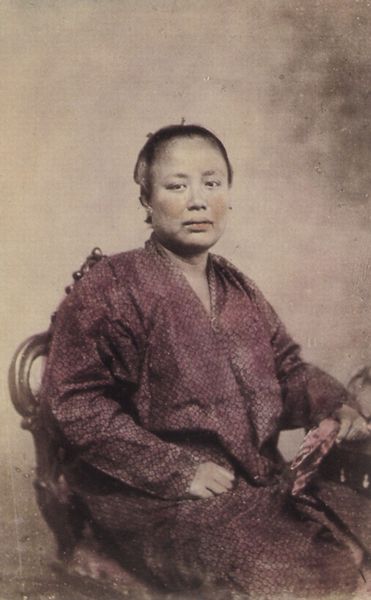
Titel: Atelieraufnahme
Künstler: John Thomson
Standort: New York
Institution: Sammlung Janet Lehr Gallery
Schlagwörter: hand, kopf, weiß, sitzen, ausschnitt, bunt, finger, frau, frisur, hintergrund, kleid, mund, nase, schwarz, stirn, stuhl, tisch, blick, rot, tuch, fächer, mode, alt, augen, gesicht, samt, trauer, bildnis, portrait, rückenlehne, haare, sitzend, stoff, lippen, rosa, rouge, seide, traurig, japan, wangen, lehne, backen, kette, violett, chair, hands, red, white, arm, armchair, black, dress, face, female, formal, hair, lady, modern, nose, old, robe, seated, sit, sitting, woman, ernst, gown, japanese, picture, pink, chinesin, foto, fotografie, stolz, orient, asien, geisha, koloriert, photo, china, sad, napkin, man, girl, head, costume, eyes, autumn, light, black and white, fotographie, purple, chin, mouth, scarf, rope, person, human, royal, stäbchen, cheeks, clothes, neck, haarnadel, colored, tinted, ears, studio, eye, cloth, earrings, fingers, handkerchief, lips, chinese, asian, kimono, cheek, eyebrows, frontal, fernost, mantekl, asiatin, forehead, shirt, kid, oriental, poor, angry, photograph, stomach, indianerin, sepia, serious, vietnam, outfit, ugly, fan, fat, eyelashes, 19th century, brows, nails, 3/4, sienna, rips, korea, mad, frau#rot, middle-aged, roya, handscarf, colorized, southasian, hair piece, ba kground, tradicional, black haired